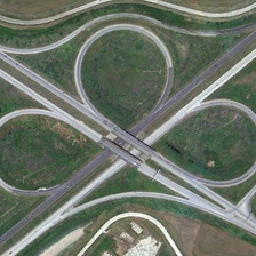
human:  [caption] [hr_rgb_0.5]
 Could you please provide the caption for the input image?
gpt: The bridge is imaginative because of its clover-like design.

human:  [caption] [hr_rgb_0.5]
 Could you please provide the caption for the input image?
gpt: This viaduct is unique because of its clover.

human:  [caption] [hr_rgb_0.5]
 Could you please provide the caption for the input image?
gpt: The viaduct is imaginative because of the clover design.

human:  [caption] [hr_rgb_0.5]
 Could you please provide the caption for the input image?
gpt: This viaduct is imaginative because of its clover-like design.

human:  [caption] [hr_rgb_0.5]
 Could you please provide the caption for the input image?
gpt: The viaduct is full of fantasies about the design of clover.